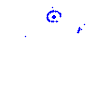
Particle: proton